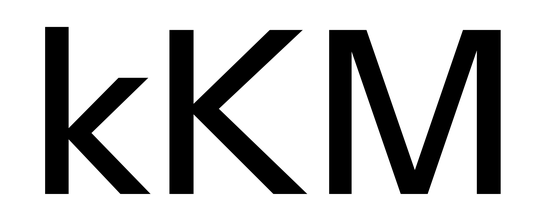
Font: InstrumentSans_Medium